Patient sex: F
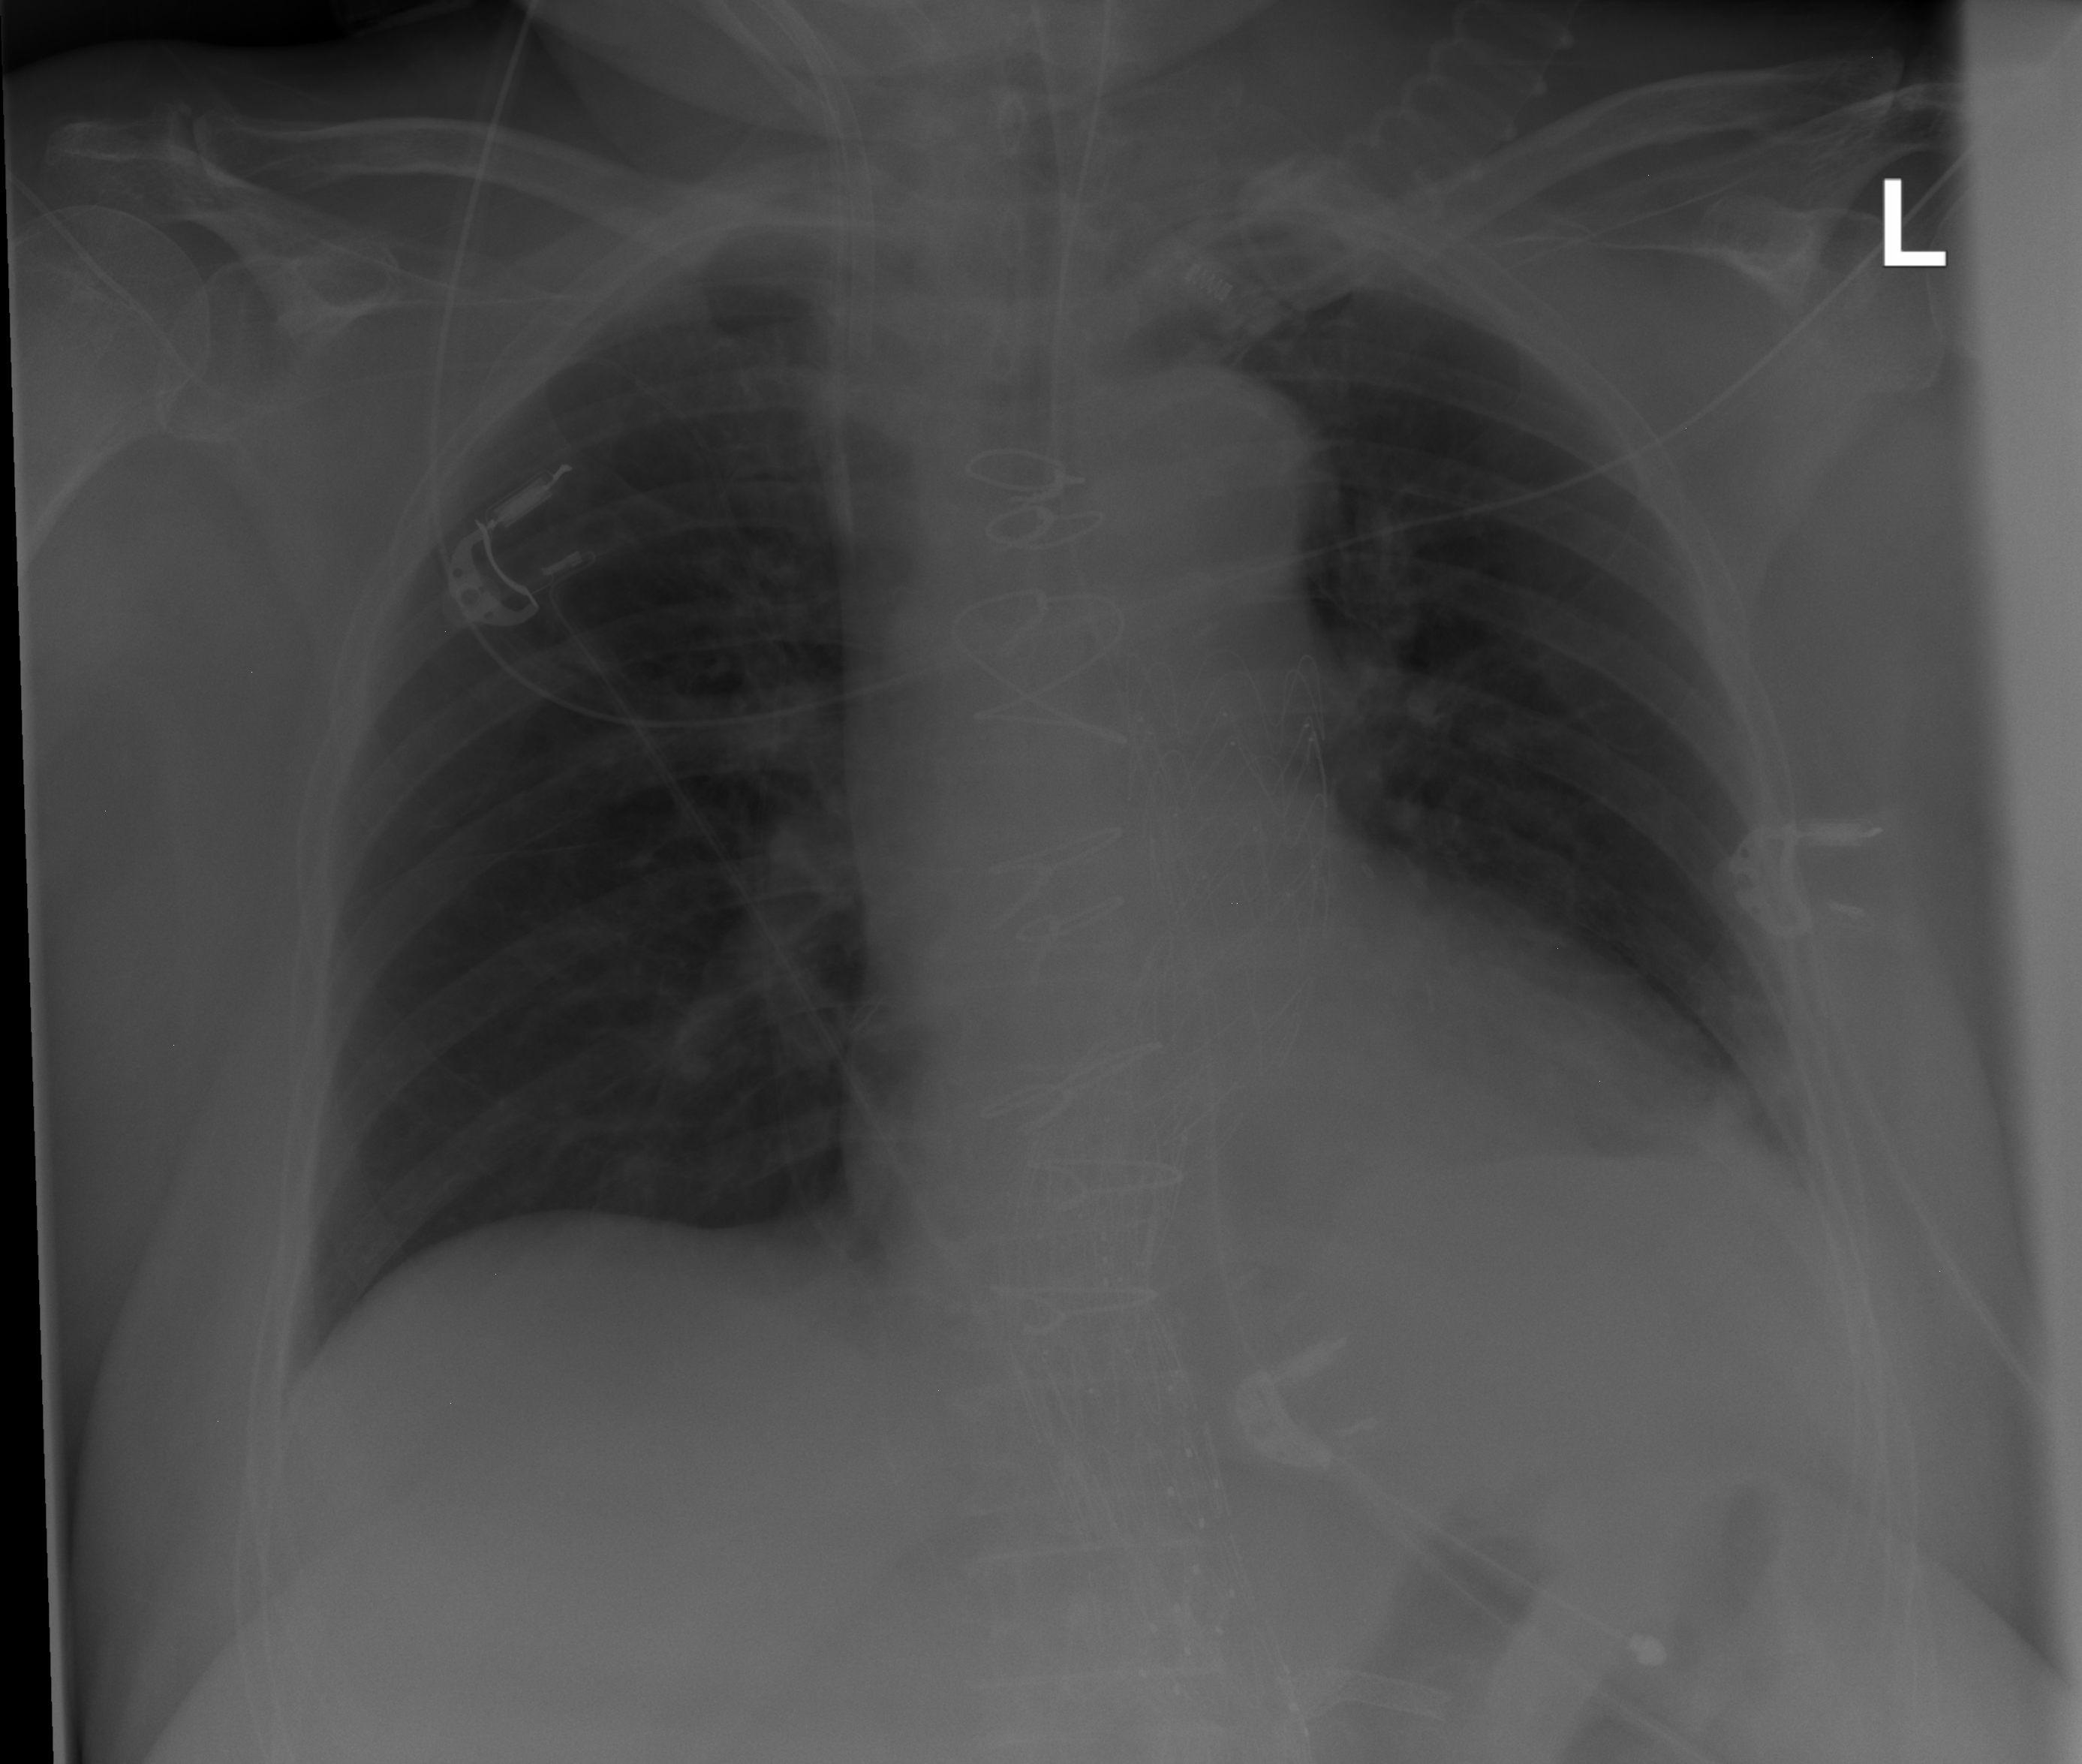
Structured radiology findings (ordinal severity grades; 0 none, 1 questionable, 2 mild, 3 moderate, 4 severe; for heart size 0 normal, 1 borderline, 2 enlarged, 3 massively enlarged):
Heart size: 0
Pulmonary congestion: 0
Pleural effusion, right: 0
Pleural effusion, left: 0
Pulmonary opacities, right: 0
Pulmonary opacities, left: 0
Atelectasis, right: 0
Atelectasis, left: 2